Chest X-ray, PA view. Patient: 58 years old, sex M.
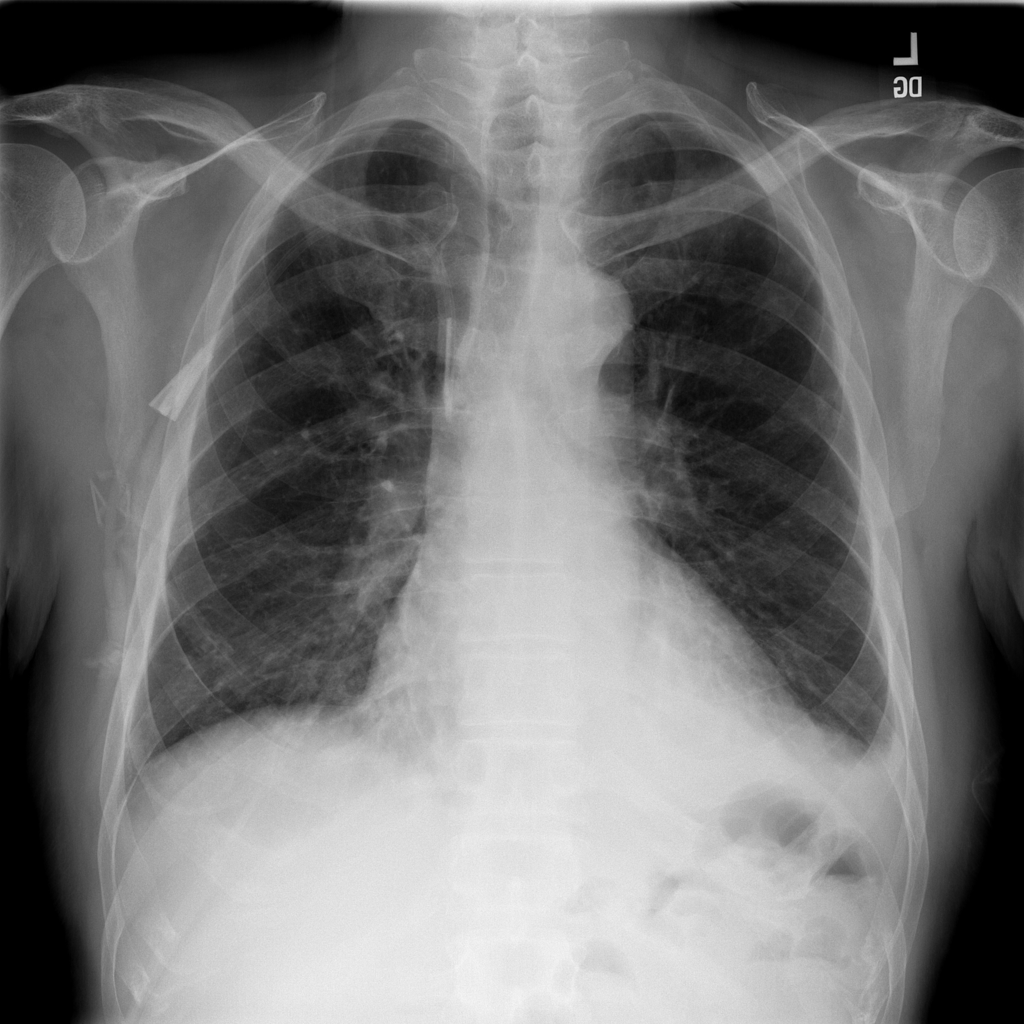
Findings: Effusion, Pleural_Thickening